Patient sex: M
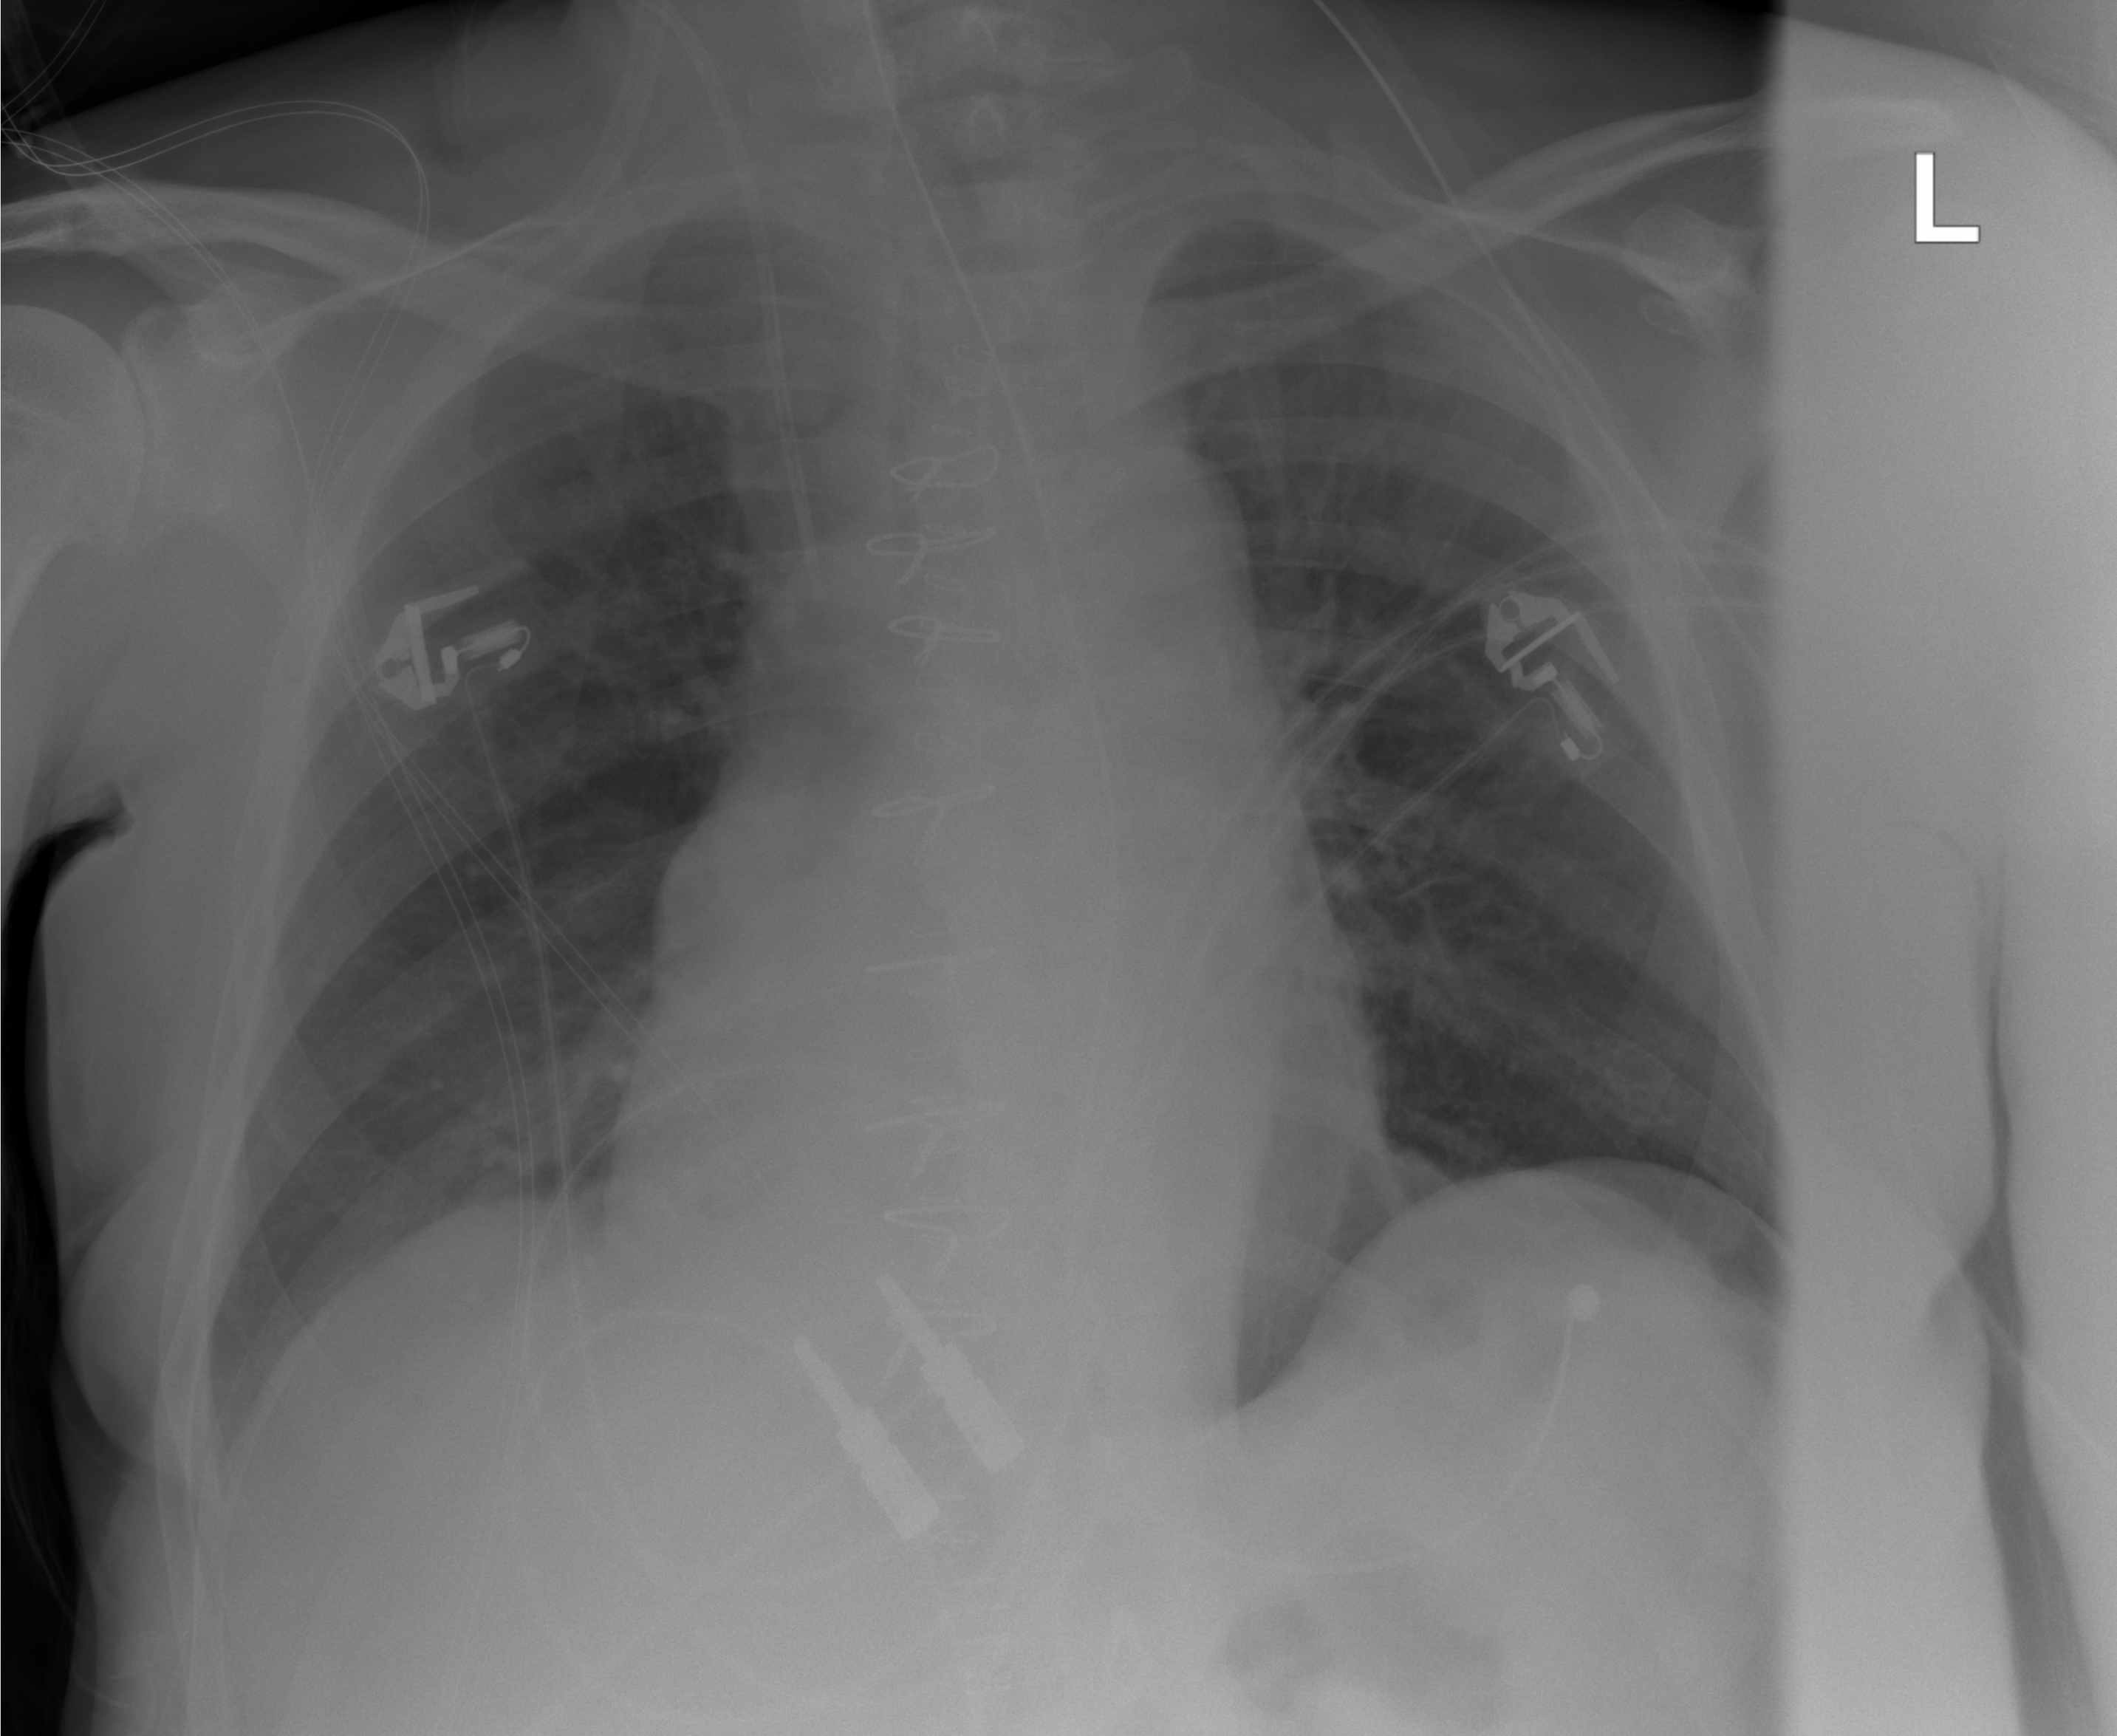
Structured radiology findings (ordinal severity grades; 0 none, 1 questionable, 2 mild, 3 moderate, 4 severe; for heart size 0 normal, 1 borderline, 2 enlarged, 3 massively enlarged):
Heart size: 0
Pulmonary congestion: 0
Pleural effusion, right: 1
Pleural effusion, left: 0
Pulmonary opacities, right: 0
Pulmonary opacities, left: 0
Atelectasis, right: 0
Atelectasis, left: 0